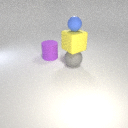
small blue rubber sphere above large gray rubber sphere